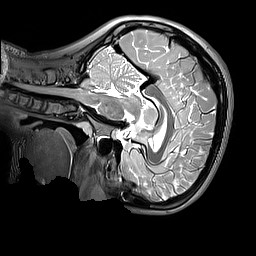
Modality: T2w
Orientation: sagittal
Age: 10
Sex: female
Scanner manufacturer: siemens
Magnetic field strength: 3 T
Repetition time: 3.2 s
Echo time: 0.408 s